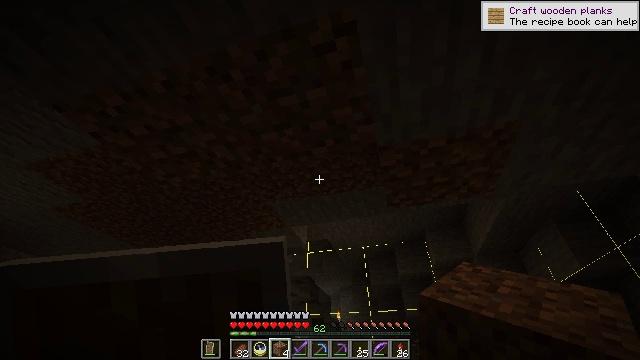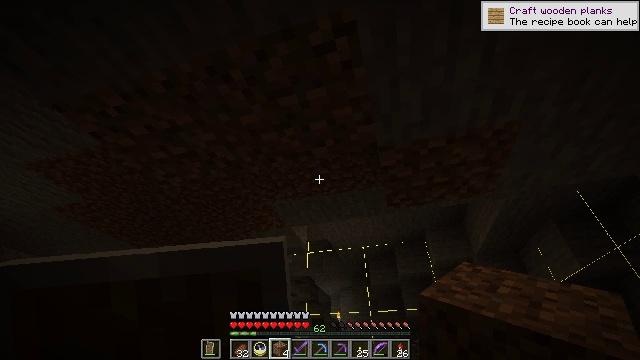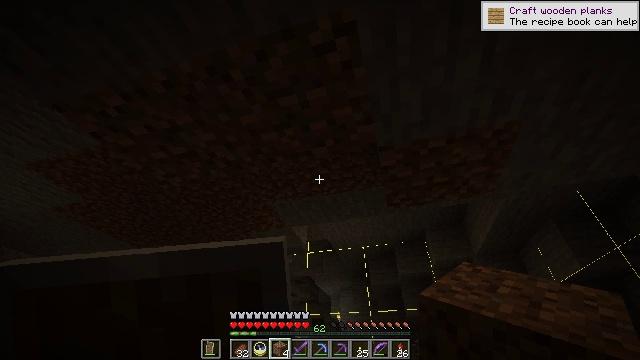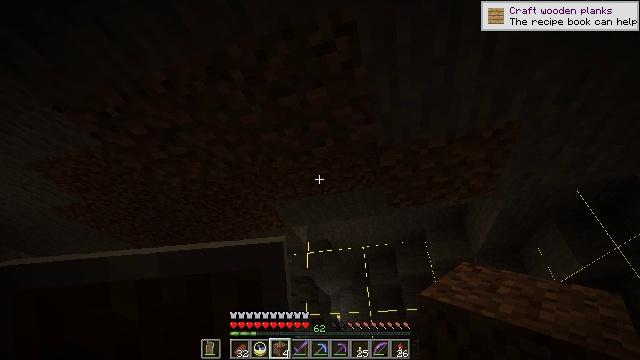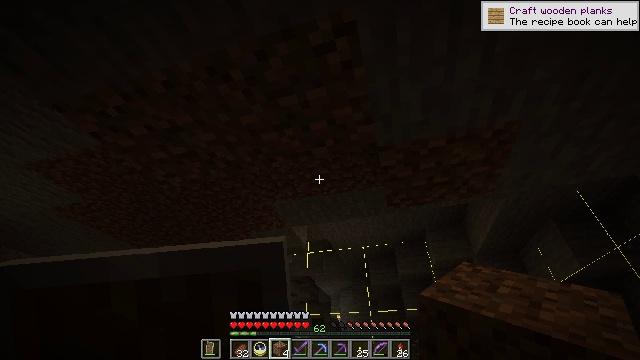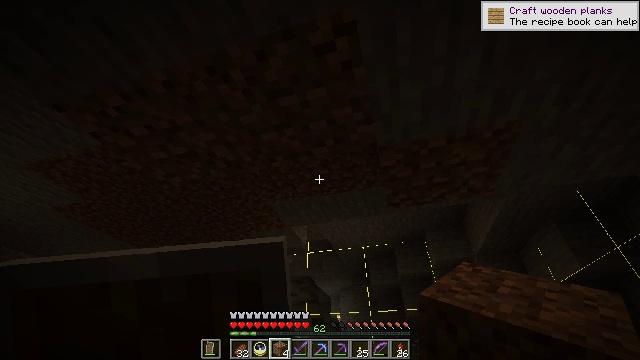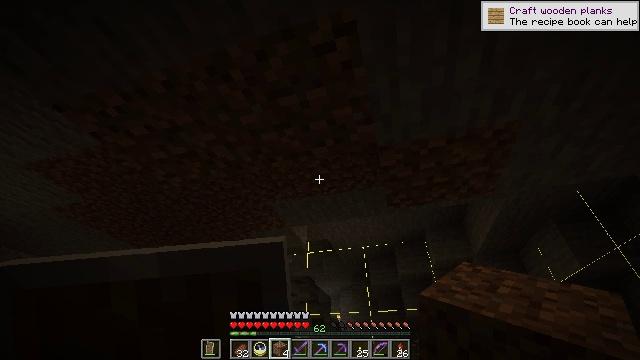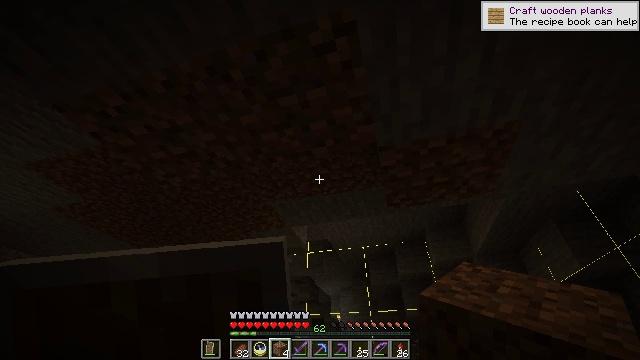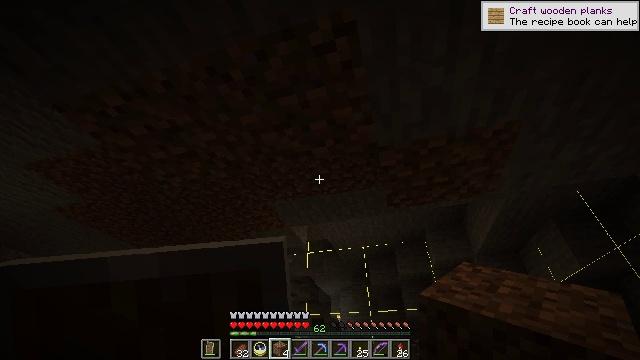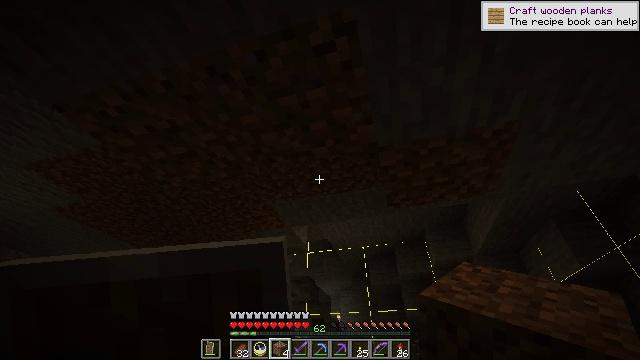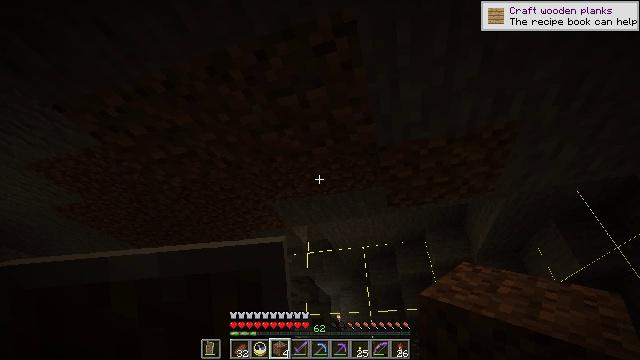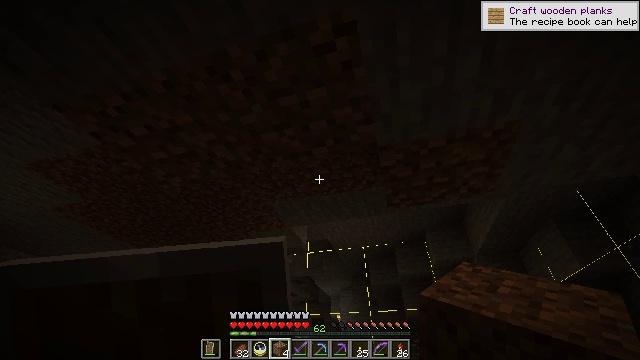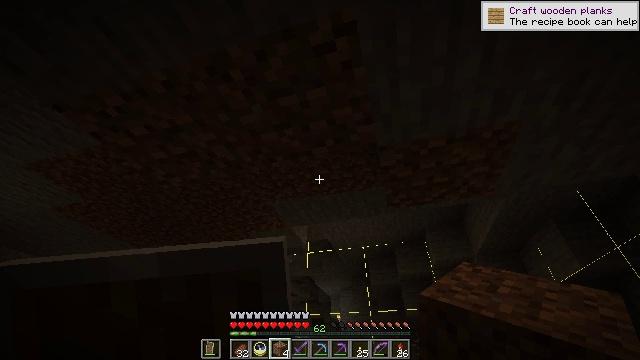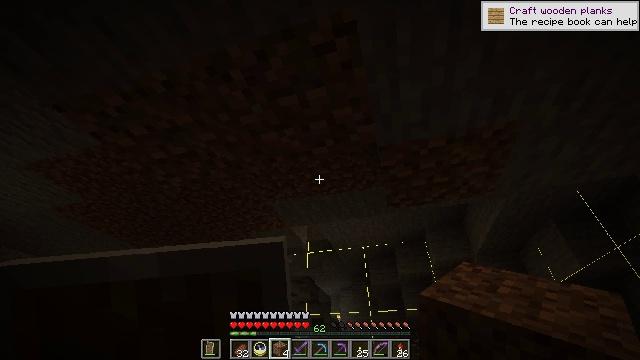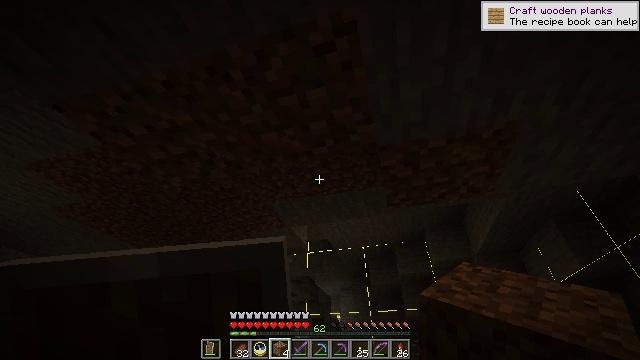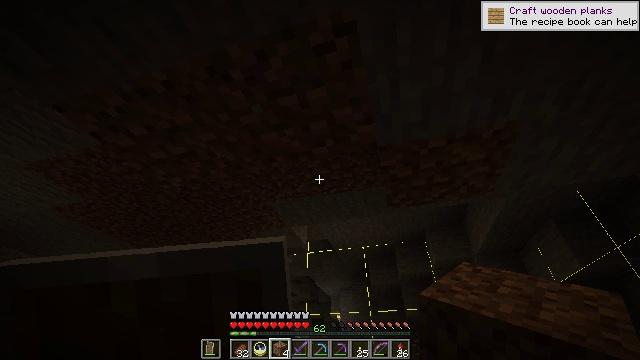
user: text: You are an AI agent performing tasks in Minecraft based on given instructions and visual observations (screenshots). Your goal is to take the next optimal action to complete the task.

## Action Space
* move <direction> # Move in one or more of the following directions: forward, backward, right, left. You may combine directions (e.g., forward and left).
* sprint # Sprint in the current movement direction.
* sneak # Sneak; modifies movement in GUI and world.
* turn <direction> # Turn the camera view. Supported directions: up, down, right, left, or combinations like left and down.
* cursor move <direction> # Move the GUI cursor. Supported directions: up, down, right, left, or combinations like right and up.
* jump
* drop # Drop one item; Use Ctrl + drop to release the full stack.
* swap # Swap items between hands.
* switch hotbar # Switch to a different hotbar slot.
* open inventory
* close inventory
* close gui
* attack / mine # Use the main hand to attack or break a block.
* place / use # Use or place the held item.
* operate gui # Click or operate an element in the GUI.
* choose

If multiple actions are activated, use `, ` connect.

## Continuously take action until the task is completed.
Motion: motion action
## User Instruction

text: Find and mine the gold ore.
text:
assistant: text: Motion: no_op
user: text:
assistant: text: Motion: no_op
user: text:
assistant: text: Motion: no_op
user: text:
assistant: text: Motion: no_op
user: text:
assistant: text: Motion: no_op
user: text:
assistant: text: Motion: no_op
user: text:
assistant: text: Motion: no_op
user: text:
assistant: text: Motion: no_op
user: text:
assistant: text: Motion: no_op
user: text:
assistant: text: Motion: no_op
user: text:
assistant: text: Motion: no_op
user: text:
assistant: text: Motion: no_op
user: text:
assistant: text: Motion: no_op
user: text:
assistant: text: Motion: no_op
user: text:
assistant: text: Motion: no_op
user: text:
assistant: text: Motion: no_op
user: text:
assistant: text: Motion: no_op
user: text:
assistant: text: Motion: no_op
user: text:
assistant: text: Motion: no_op
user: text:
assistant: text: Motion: no_op
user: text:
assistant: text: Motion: no_op
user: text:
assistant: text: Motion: no_op
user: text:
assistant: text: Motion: no_op
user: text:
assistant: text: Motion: no_op
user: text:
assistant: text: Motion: no_op
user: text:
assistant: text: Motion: no_op
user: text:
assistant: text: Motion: no_op
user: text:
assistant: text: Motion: no_op
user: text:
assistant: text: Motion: no_op
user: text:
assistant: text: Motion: no_op